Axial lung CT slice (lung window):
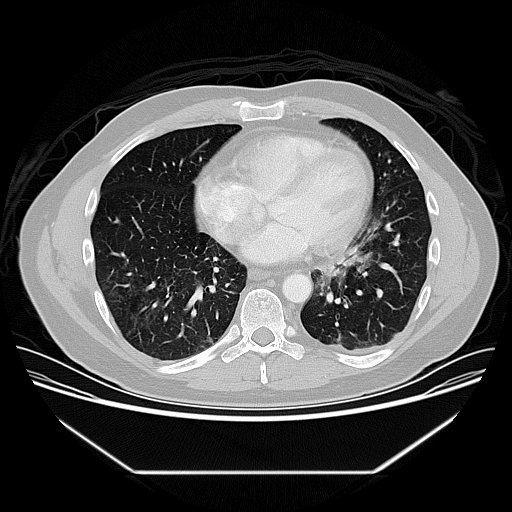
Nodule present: no